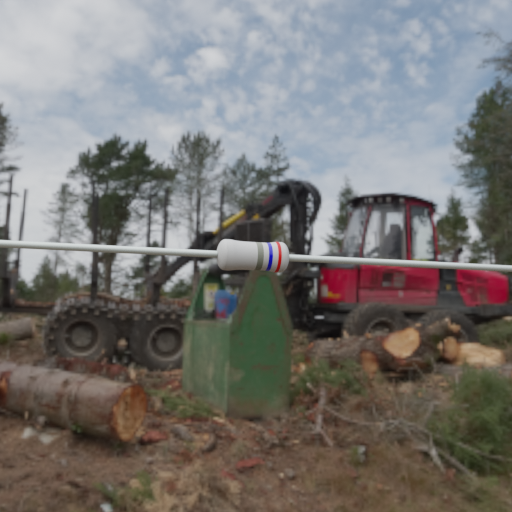
Resistor colour bands (in order): gray, blue, red